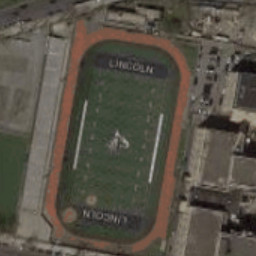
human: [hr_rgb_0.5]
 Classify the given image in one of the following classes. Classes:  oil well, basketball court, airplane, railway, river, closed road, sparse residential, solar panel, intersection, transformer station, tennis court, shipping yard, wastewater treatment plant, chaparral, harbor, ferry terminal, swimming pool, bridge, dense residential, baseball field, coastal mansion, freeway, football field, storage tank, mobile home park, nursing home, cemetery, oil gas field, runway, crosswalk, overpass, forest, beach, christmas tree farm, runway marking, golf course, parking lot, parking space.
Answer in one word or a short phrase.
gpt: football field